Question: There is an "place order" link on the web page, which I want to center both horizontally and vertically. I managed to center it horizontally, but not vertically. I'm using Twitter Bootstrap. This is what it looks like now and the red arrow shows where I'd like to put it:

The HTML:
'''
<div class="container">
<div class="row">
<div class="col-md-8">
<h2 class="specs text-center">specs</h2>
<p class="text-center"> LENGTH - 1760mm<br />
TIP WIDTH - 136mm<br />
WAIST WIDTH - 112mm<br />
TAIL WIDTH - 126mm<br />
TIP LENGTH - 300mm<br />
TAIL LENGTH - 200mm<br />
CAMBER - 4MM<br />
TURN RADIUS - 23mtrs<br />
</p>
</div>
<!--end col-md-8-->
<div class="col-md-4 text-center">
<h2 class="text-center order"><a href="#">place order</a></h2>
</div>
<!--end col-md-4-->
</div>
<!--end row-->
</div>
<!--end container-->
'''
The CSS:
'''
#products .order
{
background-color: #392e2e;
padding: 15px;
display: inline-block;
vertical-align: middle;
}
#products .order a
{
color: #ffffff;
text-decoration: none;
}
h2.order
{
display: block;
text-align: center;
}
'''
And <URL> a link to the project as well, scroll to the very bottom of the page.
Thank you for your help.
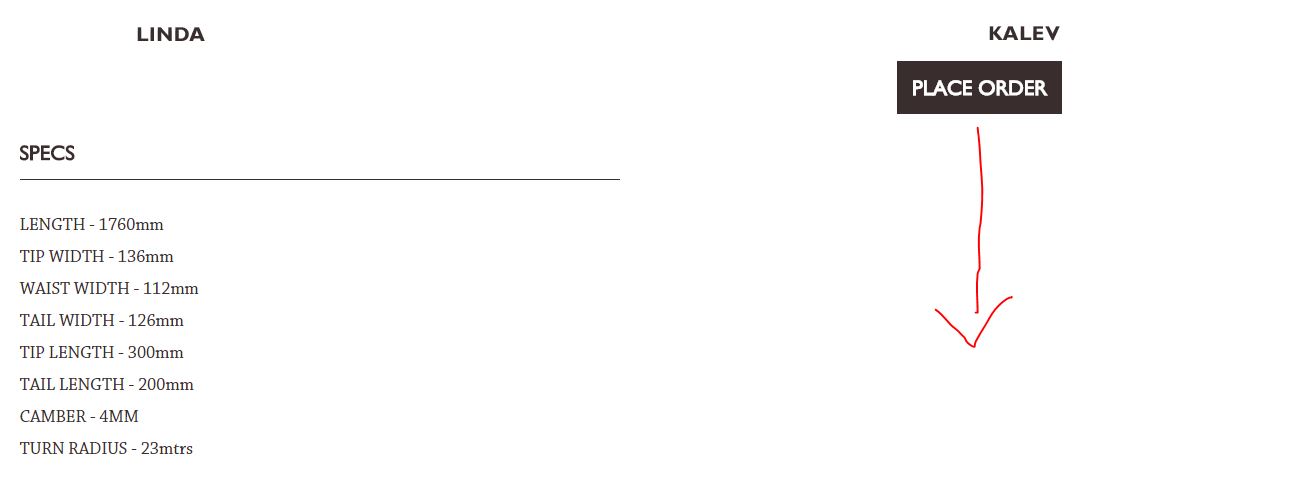
Answer: Here's one solution. Add this CSS to your stylesheet:
'''
.row-same-height {
display: table;
width: 100%;
}
.col-md-height {
display: table-cell;
vertical-align:middle;
float: none !important;
}
'''
Now, here's your html with the new divs applied.
'''
<div class="container">
<div class="row">
<div class="row-same-height">
<div class="col-md-8">
<h2 class="specs text-center">specs</h2>
<p class="text-center"> LENGTH - 1760mm<br />
TIP WIDTH - 136mm<br />
WAIST WIDTH - 112mm<br />
TAIL WIDTH - 126mm<br />
TIP LENGTH - 300mm<br />
TAIL LENGTH - 200mm<br />
CAMBER - 4MM<br />
TURN RADIUS - 23mtrs<br />
</p>
</div>
<!--end col-md-8-->
<div class="col-md-height col-md-4 text-center">
<h2 class="text-center order"><a href="#">place order</a></h2>
</div>
<!--end col-md-4-->
</div>
</div>
<!--end row-->
</div>
<!--end container-->
'''